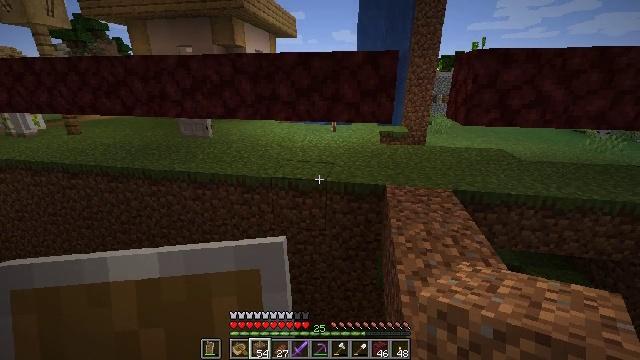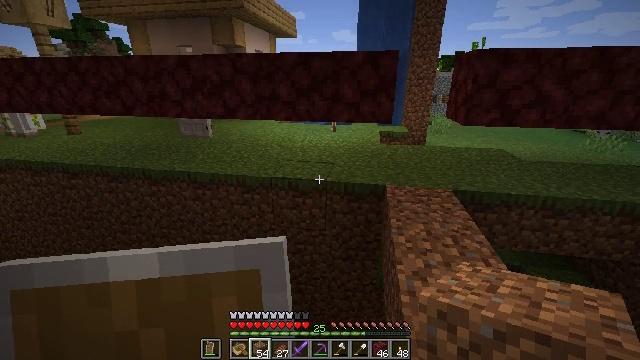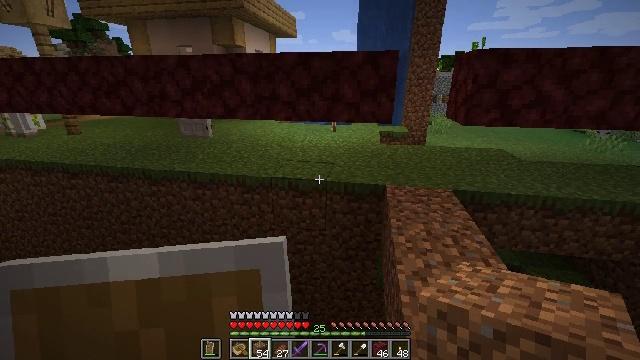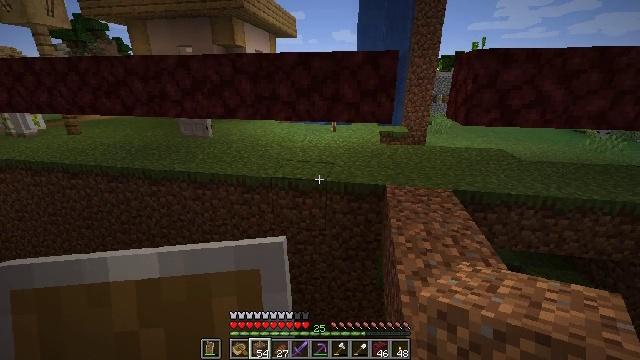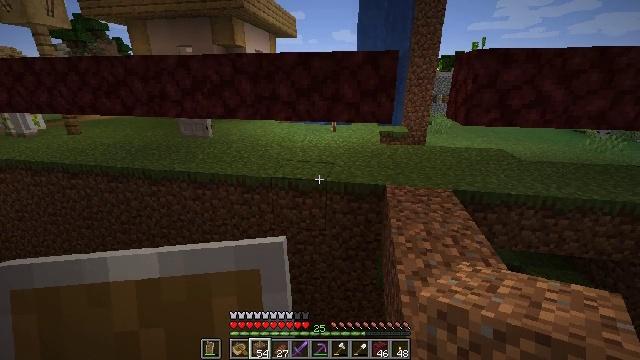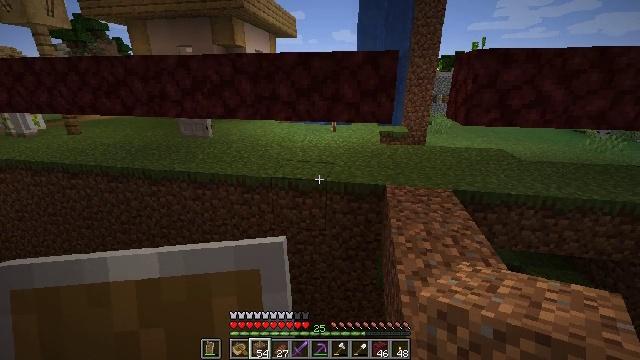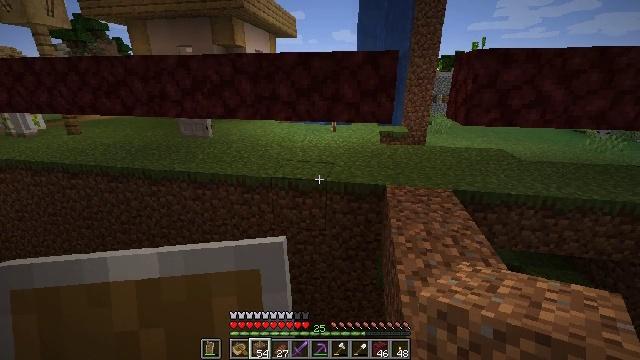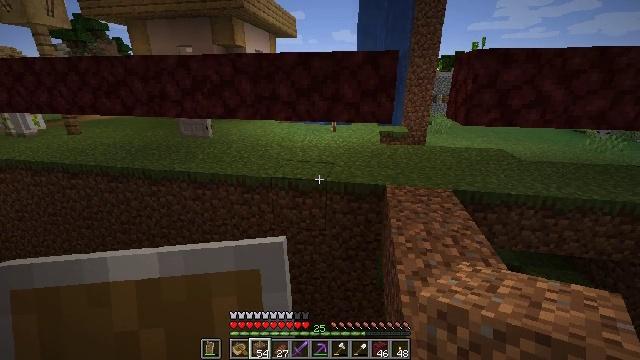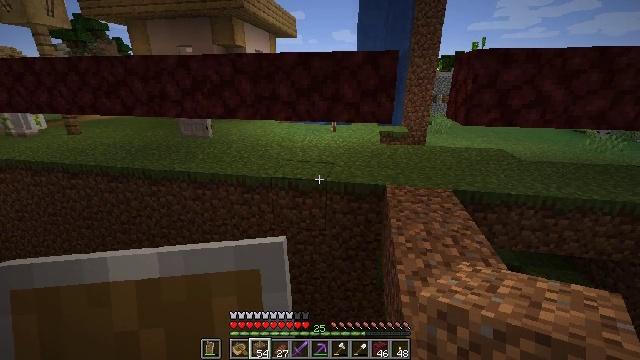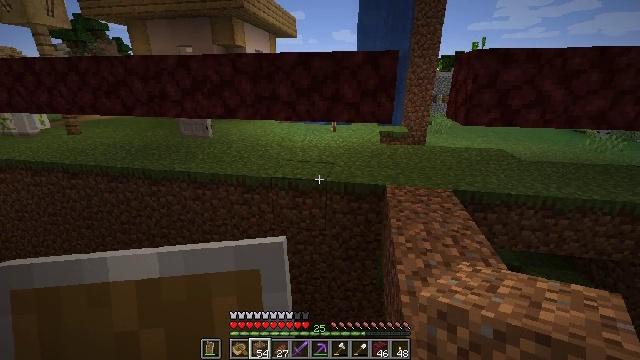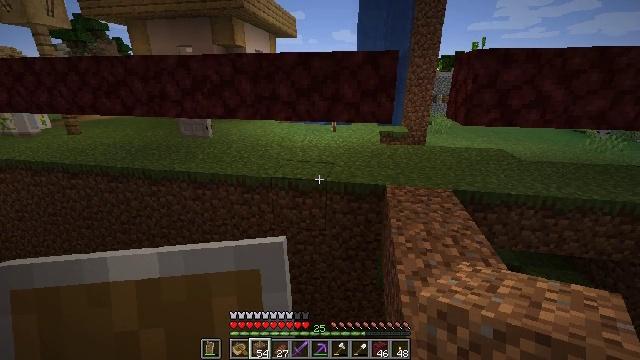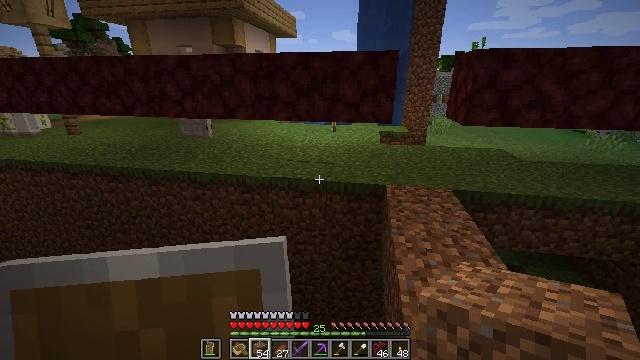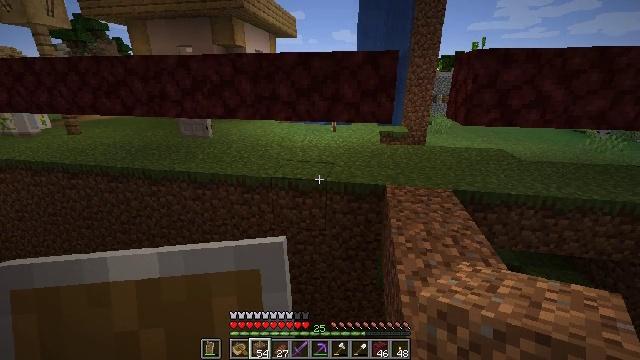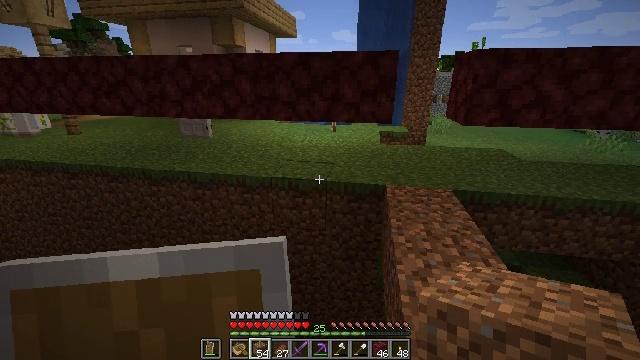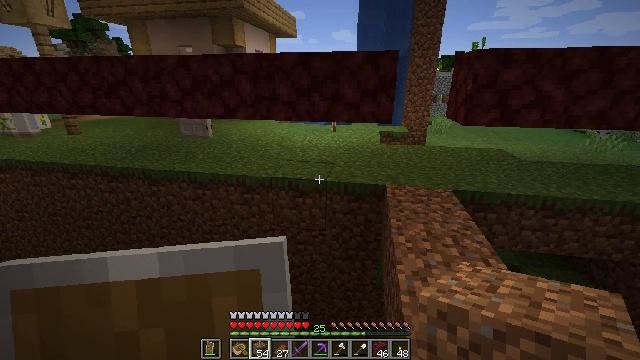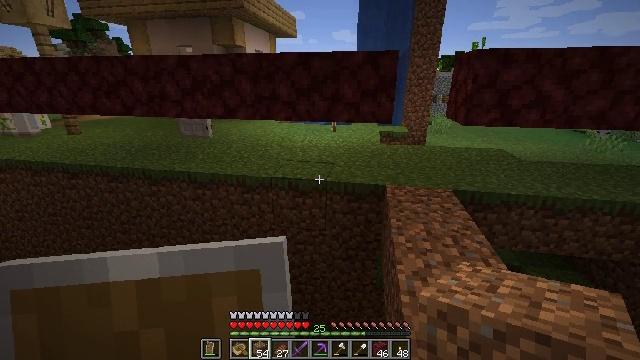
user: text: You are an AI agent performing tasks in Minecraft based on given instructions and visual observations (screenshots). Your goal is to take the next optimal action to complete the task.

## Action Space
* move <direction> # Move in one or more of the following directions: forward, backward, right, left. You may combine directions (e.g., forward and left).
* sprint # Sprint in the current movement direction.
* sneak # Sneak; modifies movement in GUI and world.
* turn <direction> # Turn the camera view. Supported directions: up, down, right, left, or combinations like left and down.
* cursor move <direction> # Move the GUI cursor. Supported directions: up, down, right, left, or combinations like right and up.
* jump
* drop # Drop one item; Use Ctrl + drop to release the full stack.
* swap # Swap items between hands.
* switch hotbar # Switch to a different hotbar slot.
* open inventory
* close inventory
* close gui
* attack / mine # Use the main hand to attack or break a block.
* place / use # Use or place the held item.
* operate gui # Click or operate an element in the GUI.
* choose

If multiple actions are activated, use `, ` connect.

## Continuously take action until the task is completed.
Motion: motion action
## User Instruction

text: Gather the andesite slab from a structure.
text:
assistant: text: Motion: no_op
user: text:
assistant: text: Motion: no_op
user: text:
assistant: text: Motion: no_op
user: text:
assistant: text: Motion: no_op
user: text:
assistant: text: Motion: no_op
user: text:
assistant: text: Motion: no_op
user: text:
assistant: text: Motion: no_op
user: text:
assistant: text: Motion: no_op
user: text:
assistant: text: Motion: no_op
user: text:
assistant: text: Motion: no_op
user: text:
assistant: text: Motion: no_op
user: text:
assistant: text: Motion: no_op
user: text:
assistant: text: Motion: no_op
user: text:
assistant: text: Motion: no_op
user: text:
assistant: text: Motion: no_op
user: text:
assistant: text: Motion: no_op
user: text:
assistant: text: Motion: no_op
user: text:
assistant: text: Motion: no_op
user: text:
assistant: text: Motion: no_op
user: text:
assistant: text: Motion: no_op
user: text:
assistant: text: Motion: no_op
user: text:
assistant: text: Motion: no_op
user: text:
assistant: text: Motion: no_op
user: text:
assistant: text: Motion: no_op
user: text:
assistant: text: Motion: no_op
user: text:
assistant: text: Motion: no_op
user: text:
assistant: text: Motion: no_op
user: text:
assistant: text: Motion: no_op
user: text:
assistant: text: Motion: no_op
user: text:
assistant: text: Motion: no_op